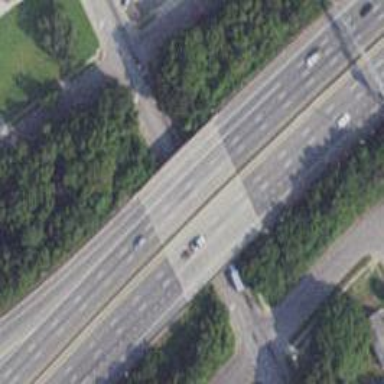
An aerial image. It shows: Motorway junction.